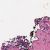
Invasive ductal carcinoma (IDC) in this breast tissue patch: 0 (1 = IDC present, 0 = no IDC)